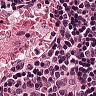
Metastatic tissue present: no